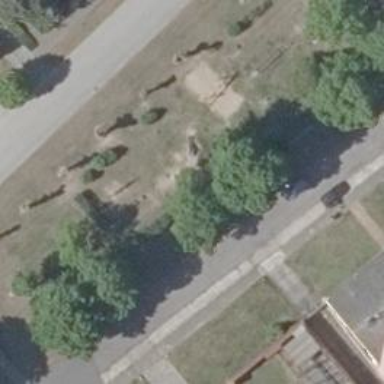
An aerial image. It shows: Playground on grassy land.